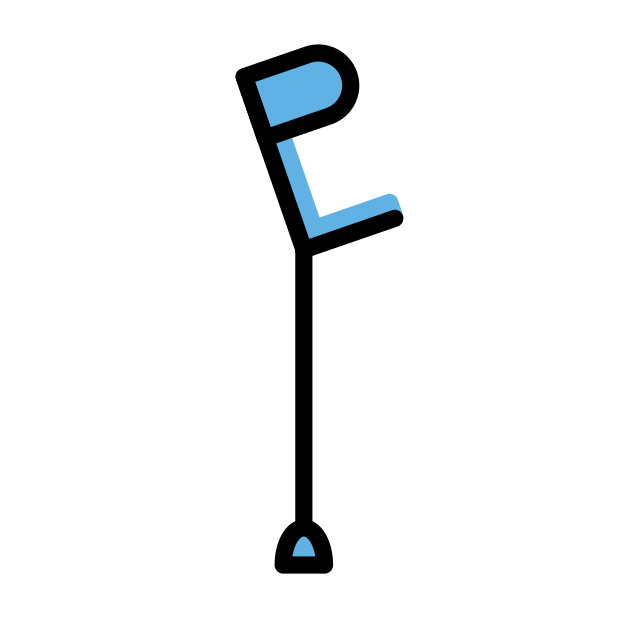
Emoji: 🩼
Name: crutch
Unicode: 0x1fa7c